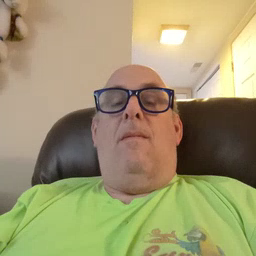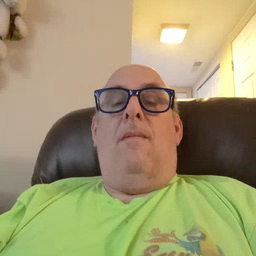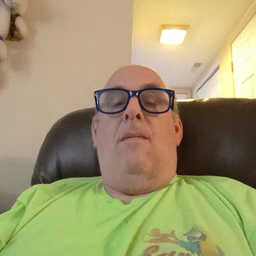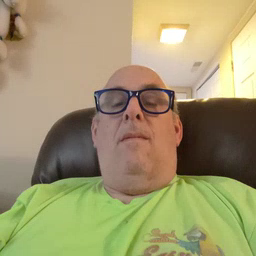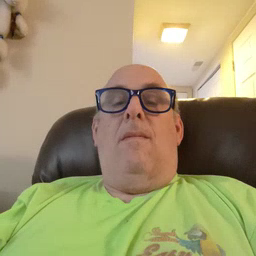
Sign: closet